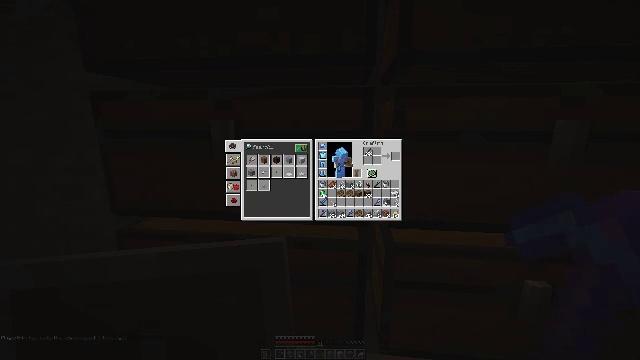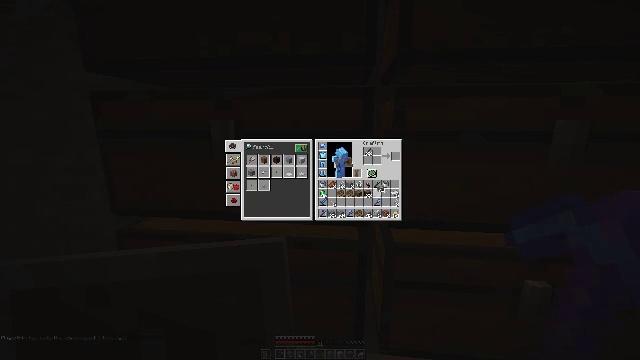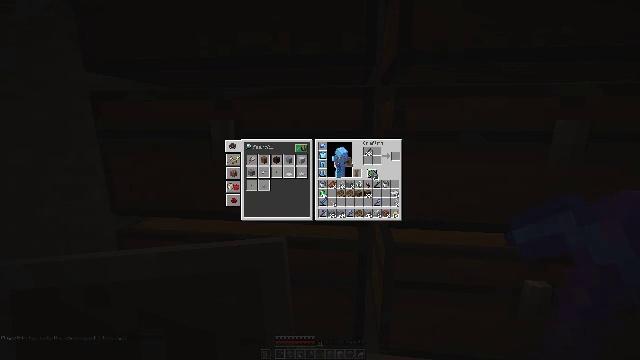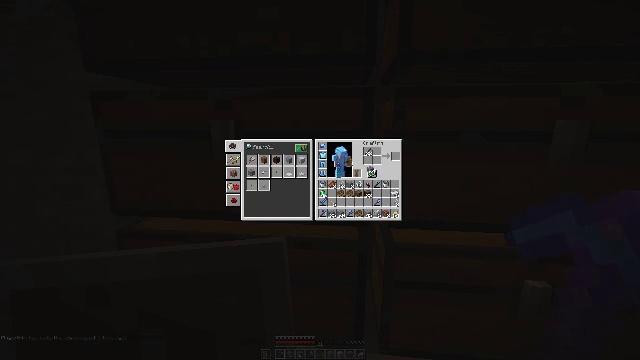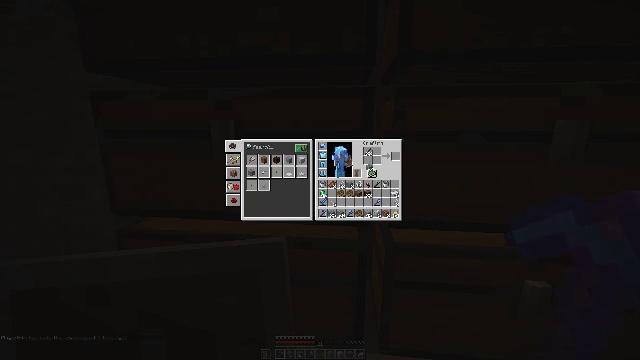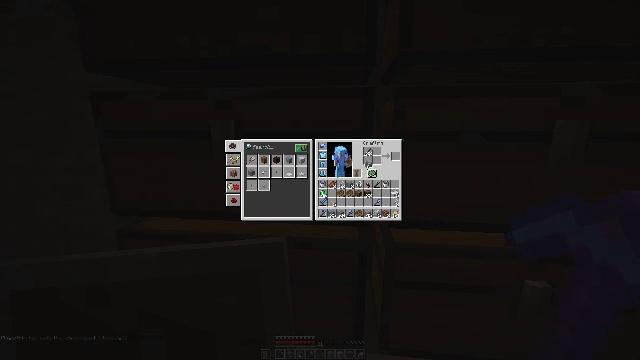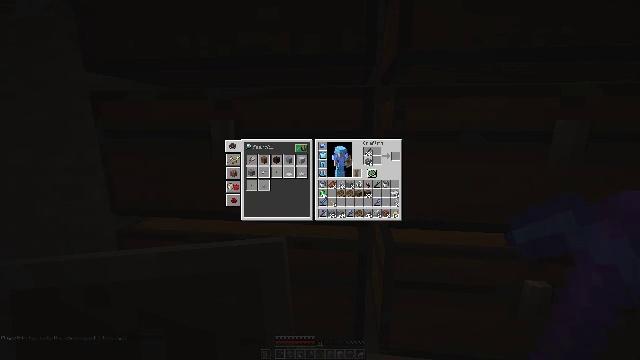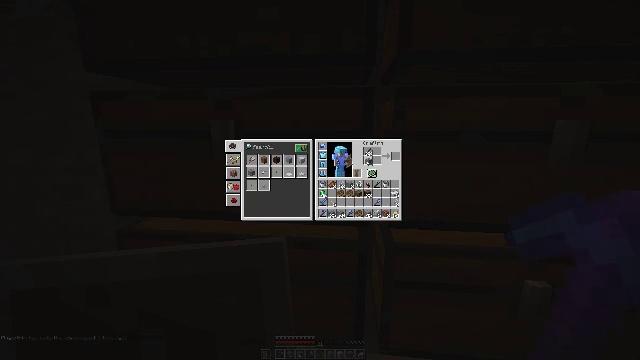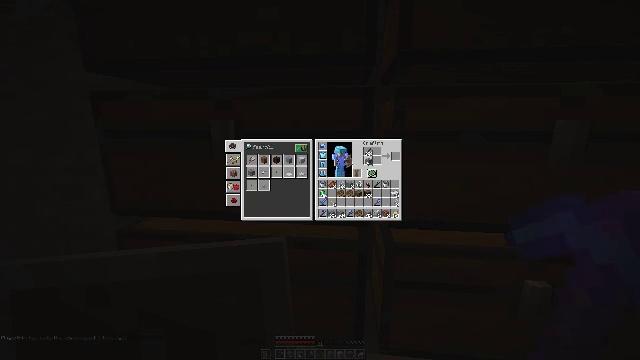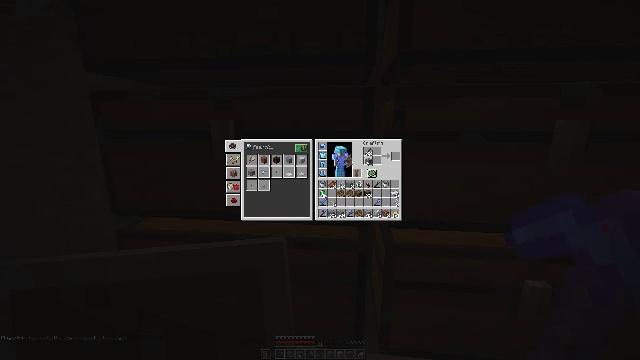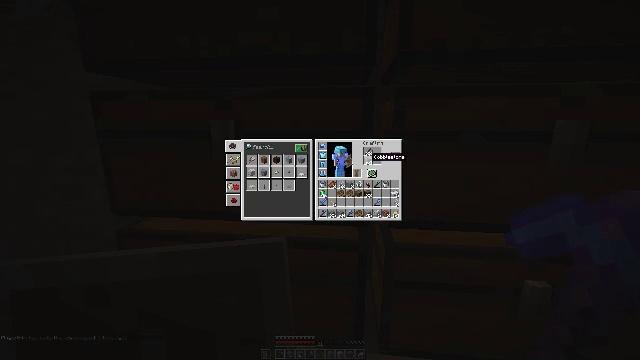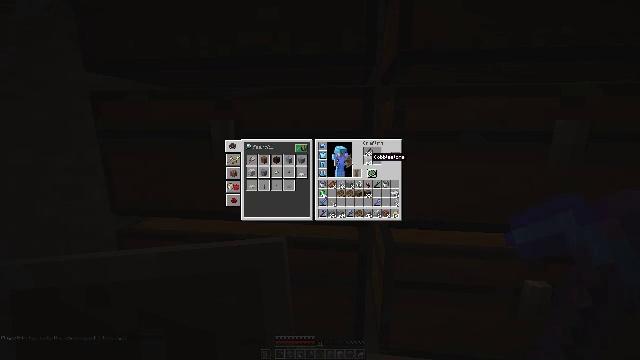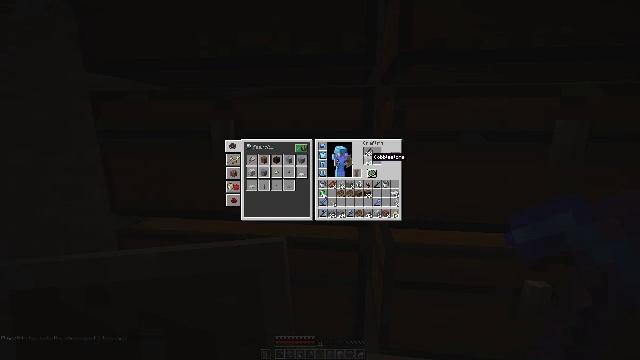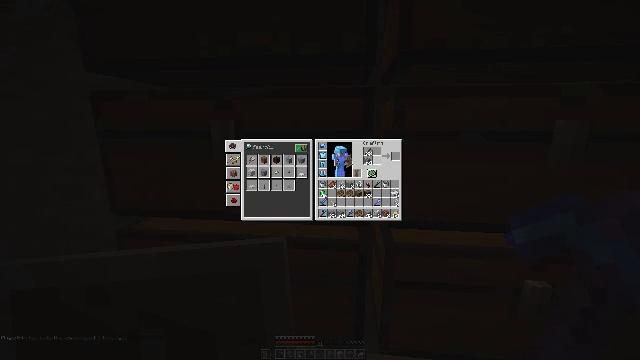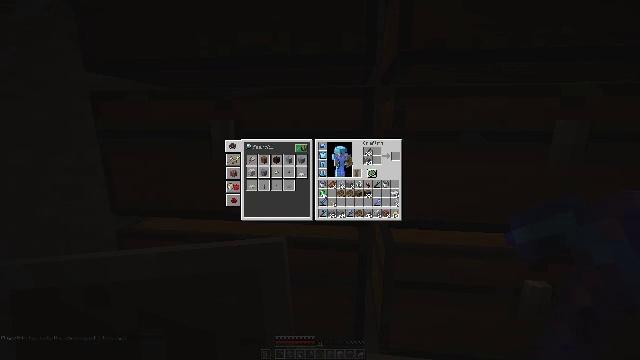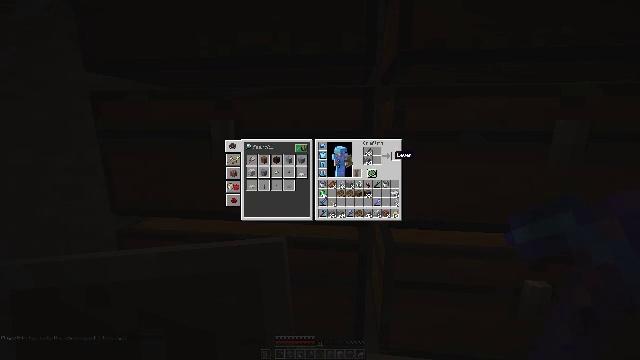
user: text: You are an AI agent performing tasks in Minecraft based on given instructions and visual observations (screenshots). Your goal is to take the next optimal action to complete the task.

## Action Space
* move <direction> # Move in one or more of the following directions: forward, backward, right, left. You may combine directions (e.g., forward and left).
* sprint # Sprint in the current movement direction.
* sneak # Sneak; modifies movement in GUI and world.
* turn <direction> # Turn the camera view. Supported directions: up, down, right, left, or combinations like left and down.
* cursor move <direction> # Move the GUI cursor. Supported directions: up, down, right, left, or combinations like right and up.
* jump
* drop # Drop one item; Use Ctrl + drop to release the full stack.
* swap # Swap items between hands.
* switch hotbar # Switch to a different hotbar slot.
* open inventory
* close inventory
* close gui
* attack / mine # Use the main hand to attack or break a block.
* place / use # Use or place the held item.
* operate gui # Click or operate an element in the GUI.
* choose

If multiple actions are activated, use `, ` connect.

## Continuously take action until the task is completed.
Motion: motion action
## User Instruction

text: Make a lever in the crafting table.
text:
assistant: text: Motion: turn left and up
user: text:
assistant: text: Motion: turn left and up
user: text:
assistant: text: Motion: turn left and up
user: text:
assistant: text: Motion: no_op
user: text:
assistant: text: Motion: no_op
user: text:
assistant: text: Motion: no_op
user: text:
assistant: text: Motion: attack / mine
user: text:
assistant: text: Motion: attack / mine
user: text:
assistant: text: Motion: attack / mine
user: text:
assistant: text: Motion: no_op
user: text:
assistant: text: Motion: no_op
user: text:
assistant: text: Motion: no_op
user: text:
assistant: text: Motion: turn right
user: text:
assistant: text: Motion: turn right
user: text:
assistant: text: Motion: turn right
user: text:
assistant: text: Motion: no_op
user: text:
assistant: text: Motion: no_op
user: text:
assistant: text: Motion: no_op
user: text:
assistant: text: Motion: attack / mine
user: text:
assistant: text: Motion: attack / mine
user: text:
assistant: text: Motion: no_op
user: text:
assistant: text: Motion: no_op
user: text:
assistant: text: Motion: no_op
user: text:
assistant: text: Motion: no_op
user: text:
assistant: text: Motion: no_op
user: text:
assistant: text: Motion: no_op
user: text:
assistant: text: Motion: no_op
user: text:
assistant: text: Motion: no_op
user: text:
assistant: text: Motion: no_op
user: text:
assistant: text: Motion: no_op